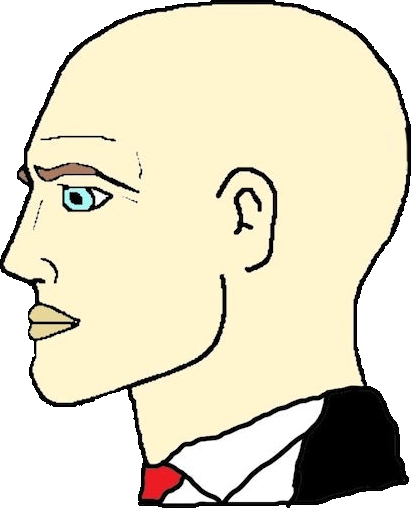
Label: 4_Yes_Chad